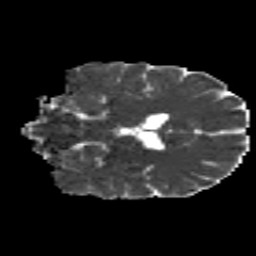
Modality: MD
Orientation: coronal
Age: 25
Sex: male
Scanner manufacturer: siemens
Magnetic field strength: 3 T
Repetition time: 8.8 s
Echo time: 0.085 s